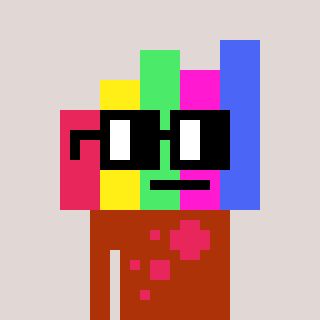
a pixel art character with square black glasses, a bar chart-shaped head and a hotbrown-colored body on a warm background